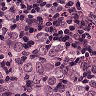
Metastatic tissue present: yes